Question: I'm trying to use the '@ionic-native/http' module inside my Ionic 4 app. It's fresh new and trying to use it in the home.page component. But I get this error :
'Uncaught Error: Unexpected value 'HTTP' imported by the module 'AppModule'. Please add a @NgModule annotation.'
I tried many things, even using the '@beta' module,
I added the import statement in the 'app.module.ts' and in the imports [] array.
Her is the app.module.ts
'''
...
import { HTTP } from '@ionic-native/http/ngx';
...
@NgModule({
declarations: [AppComponent],
entryComponents: [],
imports: [BrowserModule, IonicModule.forRoot(), AppRoutingModule, HTTP],
...
'''
And here is the home.page.ts file
'''
...
import { HTTP } from '@ionic-native/http/ngx';
@Component({
selector: 'app-home',
templateUrl: 'home.page.html',
styleUrls: ['home.page.scss'],
})
export class HomePage {
constructor(private http: HTTP) {}
....
}
'''
What am I missing ?
Have a nice evening everyone.
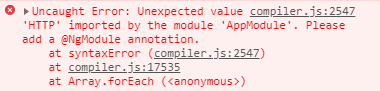
Answer: HTTP is not a module. You have to put it under your app modules provider array.
'''
...
import { HTTP } from '@ionic-native/http/ngx';
...
@NgModule({
declarations: [AppComponent],
entryComponents: [],
imports: [BrowserModule, IonicModule.forRoot(), AppRoutingModule],
providers: [HTTP]
...
'''
for reference: <URL>